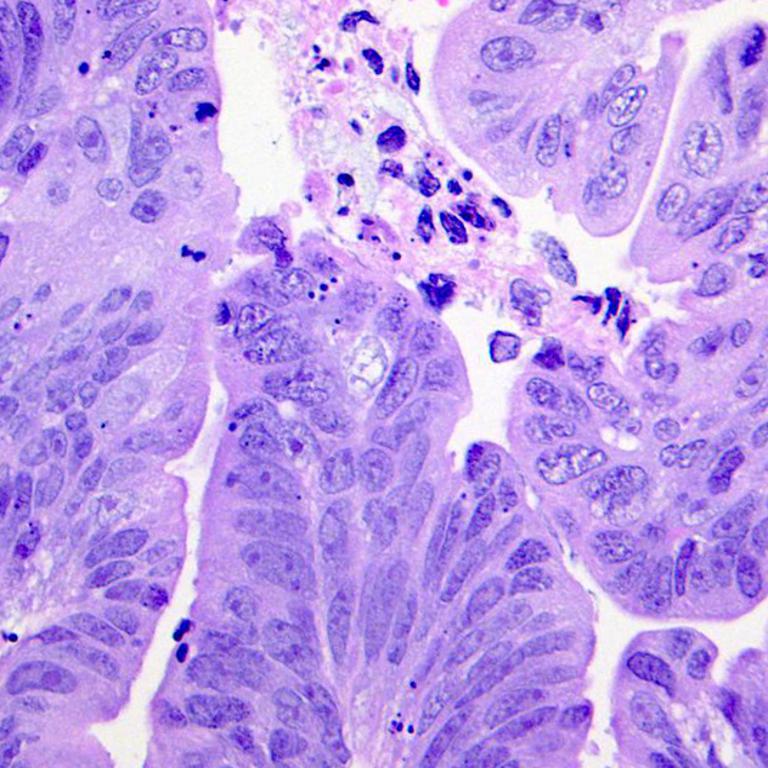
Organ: colon
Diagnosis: adenocarcinomas